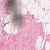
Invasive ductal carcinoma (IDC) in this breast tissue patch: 0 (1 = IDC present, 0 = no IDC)